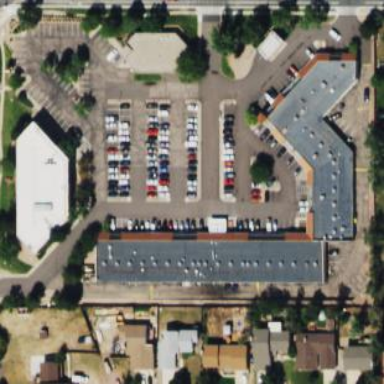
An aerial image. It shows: Parking area with surface.